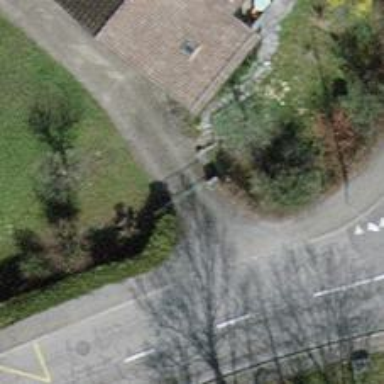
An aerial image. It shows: Gate.